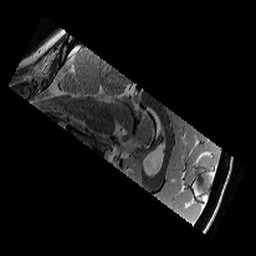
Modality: T2w
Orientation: sagittal
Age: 12
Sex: male
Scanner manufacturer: siemens
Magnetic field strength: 3 T
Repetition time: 8.46 s
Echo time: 0.067 s